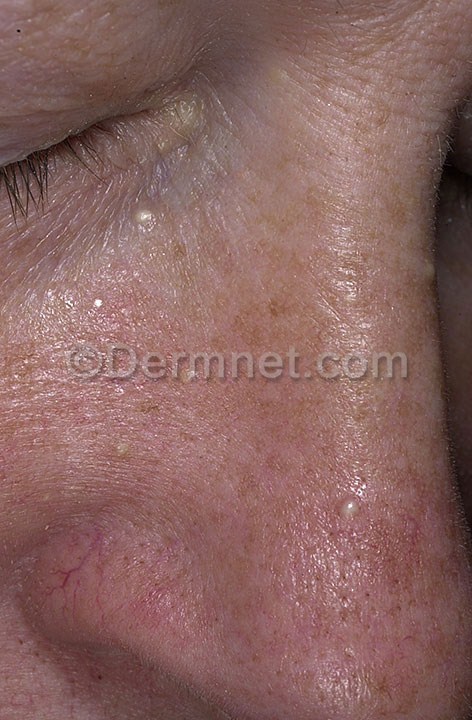
Disease: Acne and Rosacea Photos